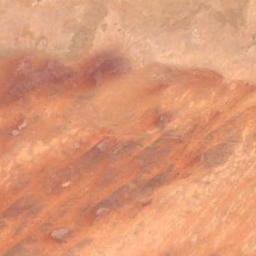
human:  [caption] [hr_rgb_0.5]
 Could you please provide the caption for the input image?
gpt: The desert has orange sand and some decayed rocks .

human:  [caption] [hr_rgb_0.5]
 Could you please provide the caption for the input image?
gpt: The desert is full of yellow sand .

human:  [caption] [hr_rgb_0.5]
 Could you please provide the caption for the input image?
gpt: There are patches in this desert .

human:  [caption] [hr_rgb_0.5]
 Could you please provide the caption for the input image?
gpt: This is a desert mixed with brown and yellow .

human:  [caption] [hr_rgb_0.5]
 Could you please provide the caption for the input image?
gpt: A brown desert covered by loess and bare land .